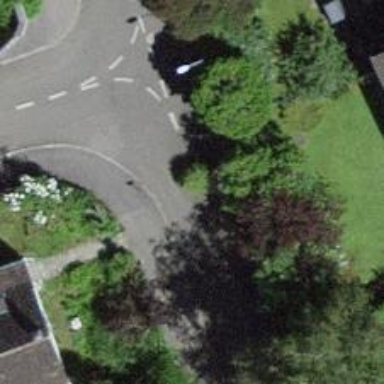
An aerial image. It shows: Bollard.